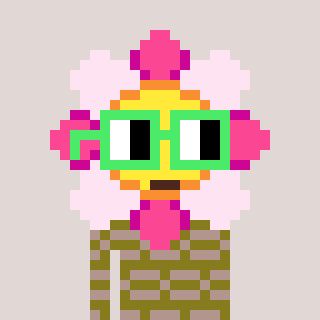
a pixel art character with square light green glasses, a flower-shaped head and a gunk-colored body on a warm background